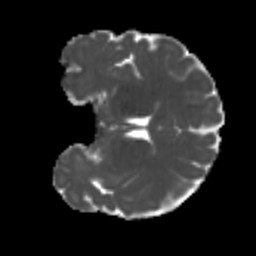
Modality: MD
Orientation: coronal
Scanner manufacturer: siemens
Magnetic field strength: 3 T
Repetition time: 4 s
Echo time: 0.0594 s